Question: Our users need to have "previous version" of files that must be saved hourly druing the working hour per day.
There is a work around for this by using vbs then schedule it to run hourly, it will create "restore point" each hour.
'''
strDesc = "Automatic Restore Point"
Set oRestorePoint = GetObject("winmgmts:\.
oot\default:SystemRestore")
strResult = oRestorePoint.CreateRestorePoint(strDesc, 0, 100)
'''
I want to make this happen by using powershell 4.0 but according to <URL>:
> The other critical point to know when using Checkpoint-Computer cmdlet
is that you can only create a restore point with this cmdlet once
every 24 hours. You can run the command again, but it will only keep
the last restore point

So is there a way that I can make hourly restore point in powershell?
What is "MODIFY_SETTING" for restore point type?
What difference it will make for "restoring a file" if i use different "restorepointtype" ?
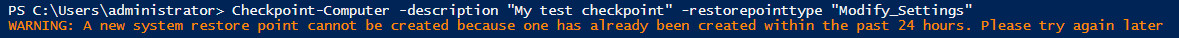
Answer: I'm not sure what your question is. You already have the code to create a restore point. To do it once per hour, use task scheduler to run each hour.
As for 'MODIFY_SETTINGS':
> MODIFY_SETTINGS12 An application has had features added or removed.
Source: <URL>
Sample converted to PowerShell (I've set the type to 'MODIFY_SETTINGS'):
'''
$strDesc = "Automatic Restore Point"
$systemrestore = [wmiclass]'\.
oot\default:SystemRestore'
$systemrestore.CreateRestorePoint($strDesc, 12, 100)
'''